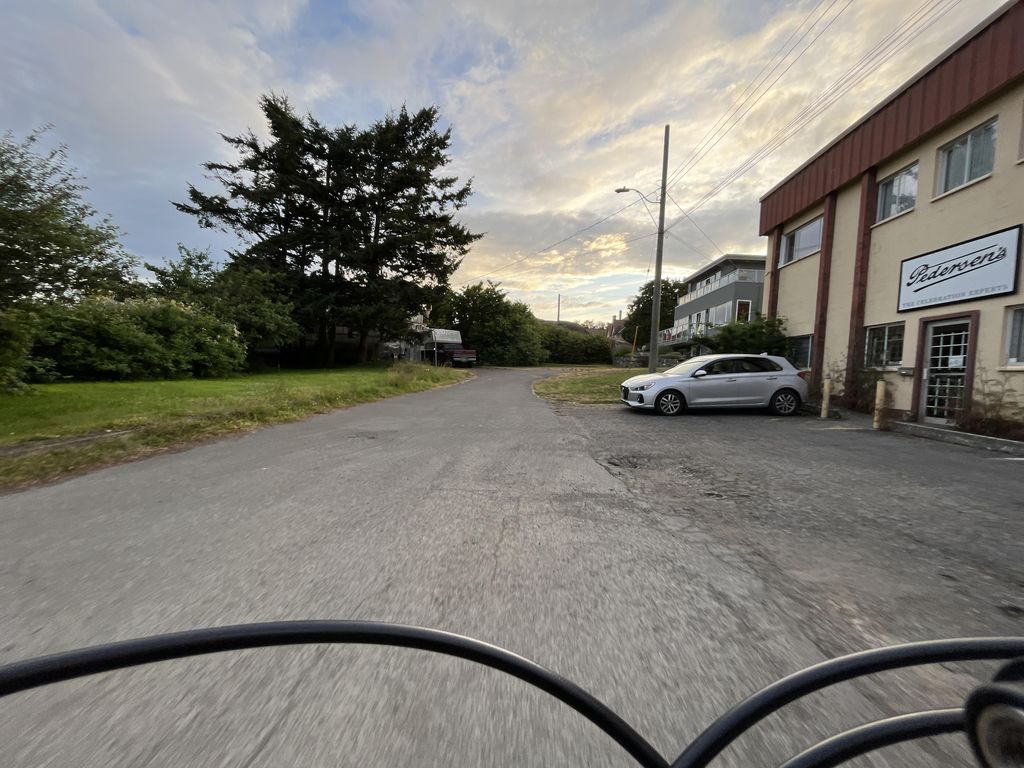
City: victoria